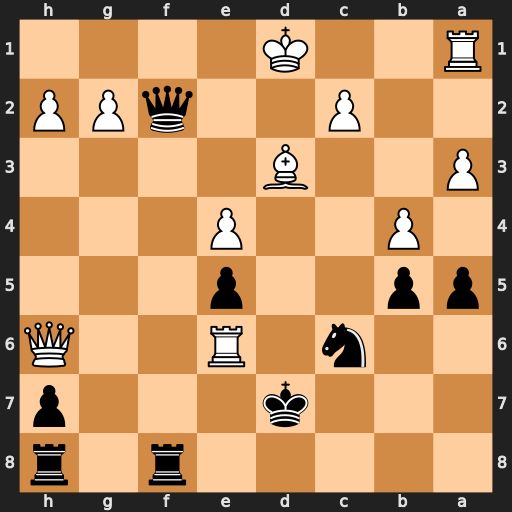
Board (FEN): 5r1r/3k3p/2n1R2Q/pp2p3/1P2P3/P2B4/2P2qPP/R2K4
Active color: b
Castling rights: -
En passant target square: -
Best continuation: Qg1+ Kd2 Rf2+